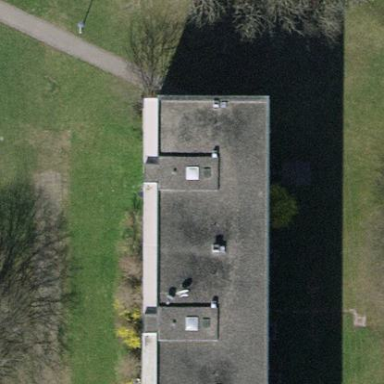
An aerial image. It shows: View of apartment building.